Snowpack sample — Rabbit Ears Pass, Jackson County, Colorado, USA (12/17/25, 1:08 PM MST)
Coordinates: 40.387, -106.625
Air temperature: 34 °F
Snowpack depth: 46 cm
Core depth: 20 cm
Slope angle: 6°, slope face: 165°
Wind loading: medium
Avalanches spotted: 0
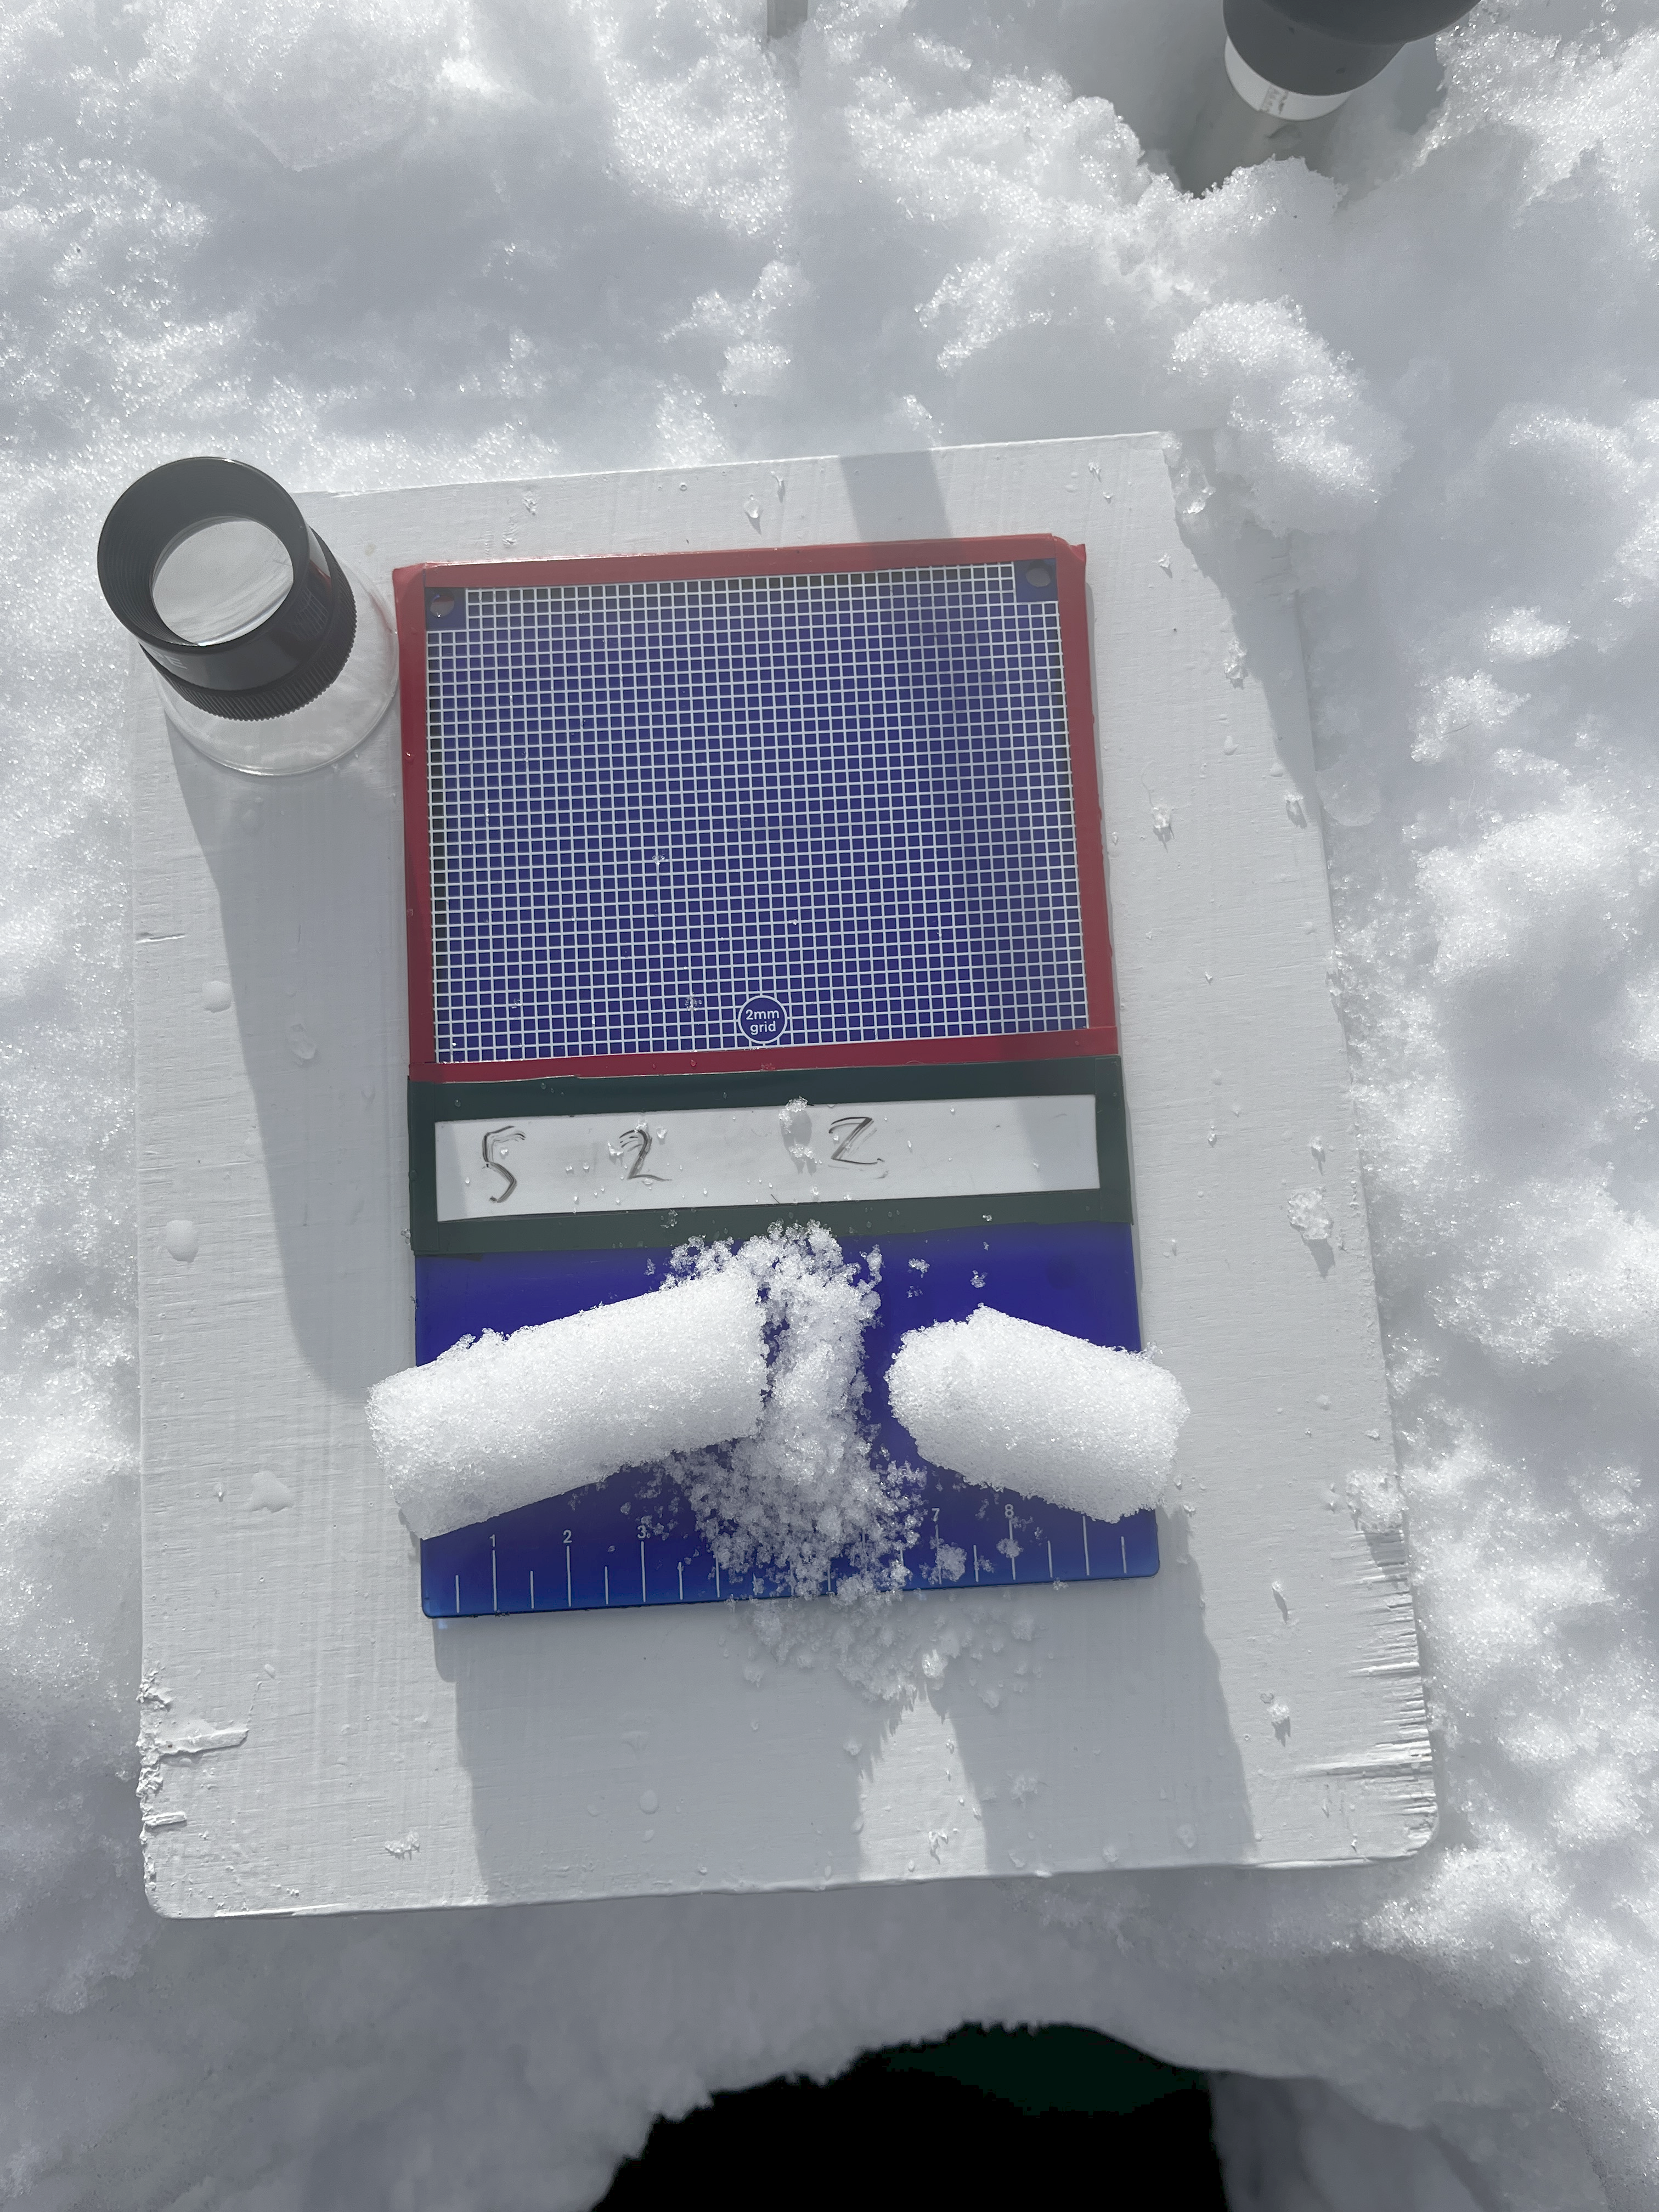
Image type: crystal_card
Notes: No avalanches spotted nearby, although collected in a meadowy area with minimal risk on this face of the pass.